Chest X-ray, PA view. Patient: 34 years old, sex M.
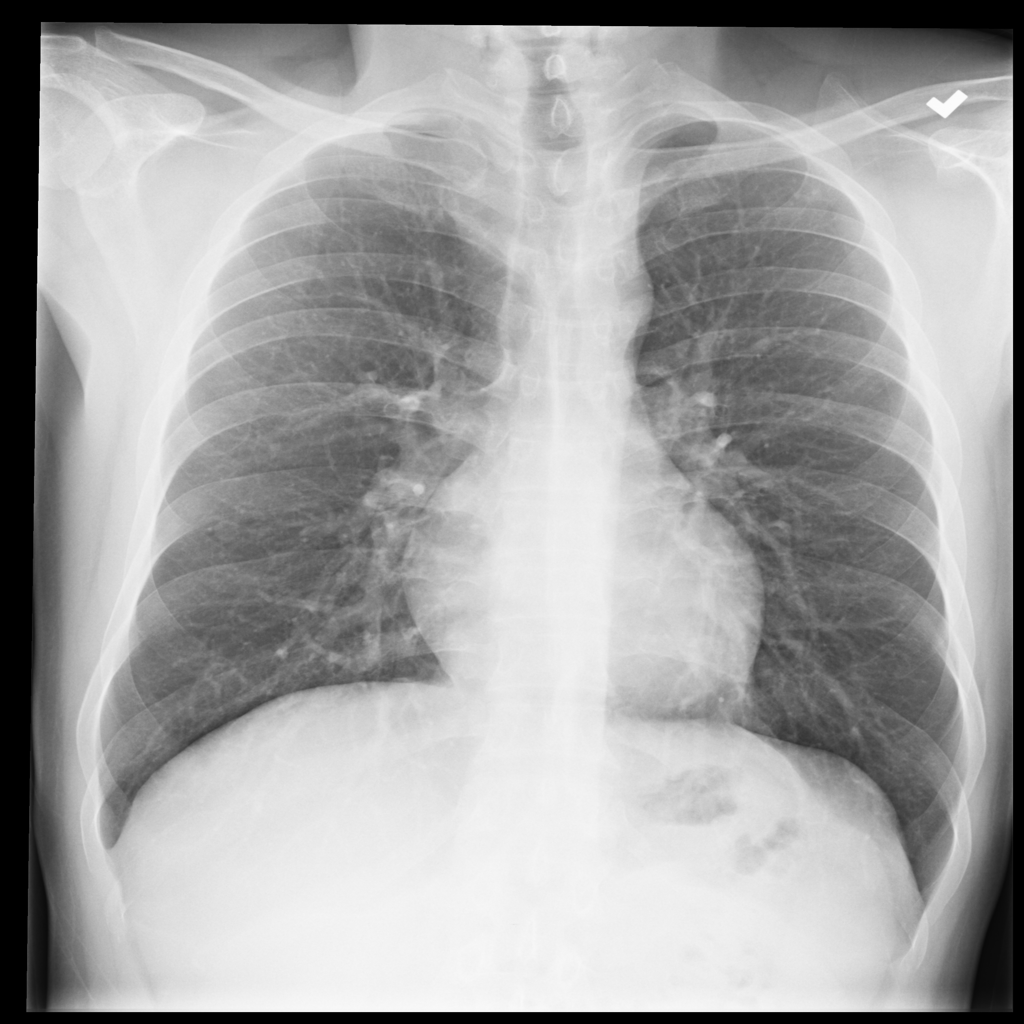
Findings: No Finding